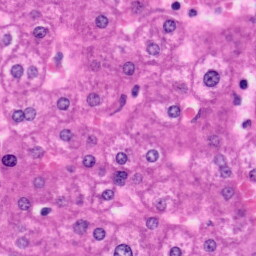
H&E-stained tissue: Liver